Question: I'm new to 'iOS' development and i was looking for a side-menu technique to use in my application (something similar to 'NavigationDrawer' in android) after i did my researches i was very impressed by the 'SWRevealViewController' controller, but i have encountered this problem:
SWRevealViewController
I want when a user clicks on a cell (in the side-menu table view) to segue to another view scene and let this scene to be able to reveal the side menu as well (exactly like the original view scene).
Do i have to create another root view and make two custom segues, one linked with another side-menu and the other one linked to another navigation controller like i did with original view scene?
Please see the image below
What should be instead of the question marked view scene in the image below?
Thanks in advance.

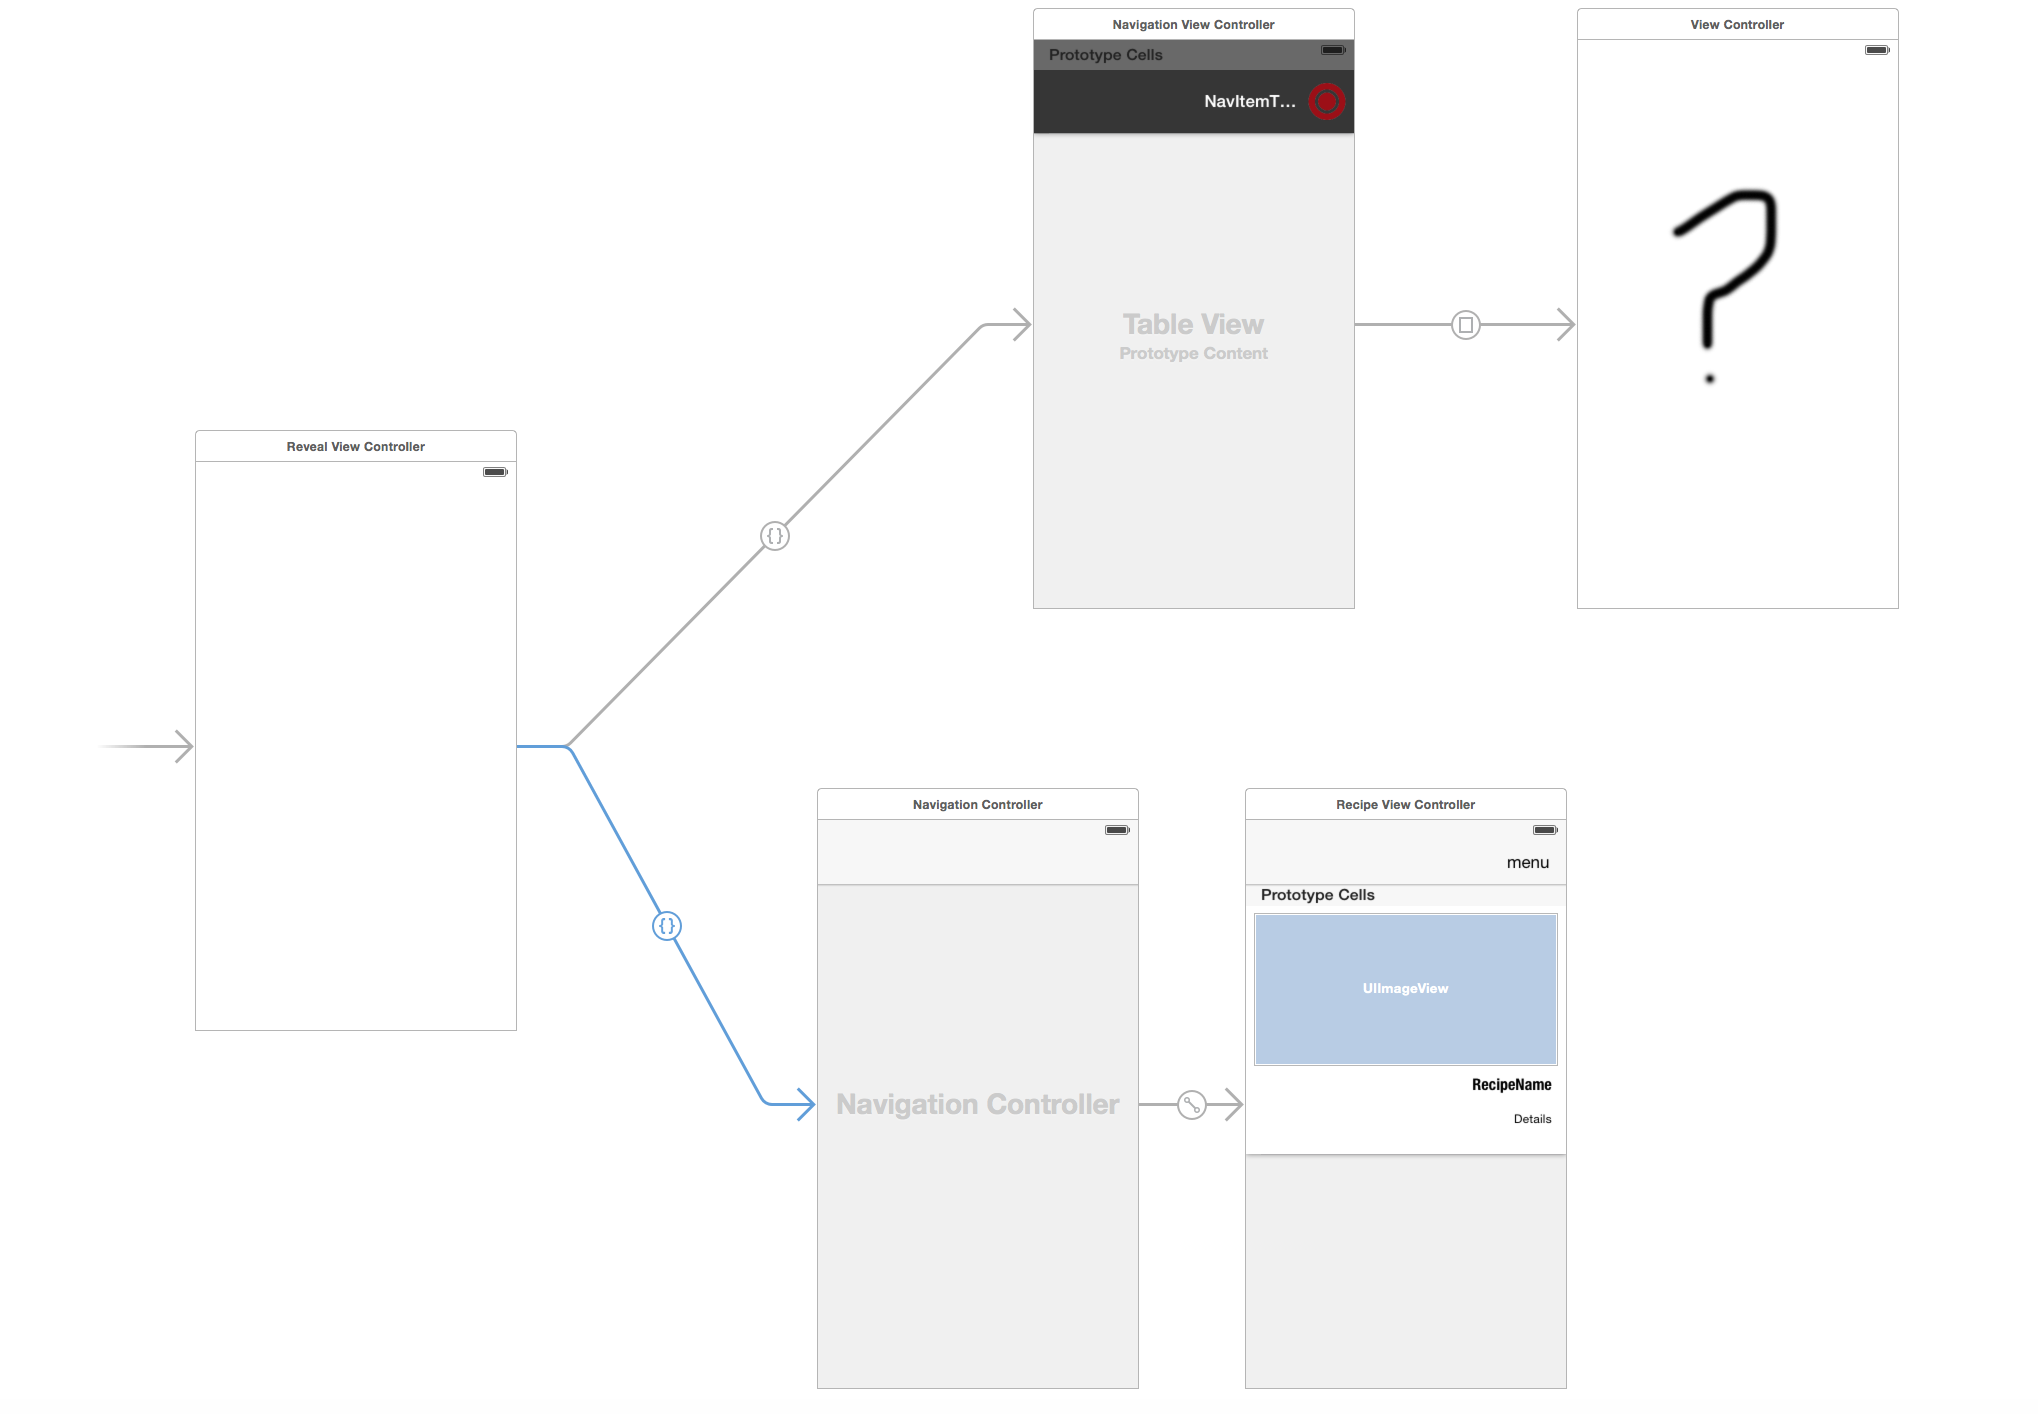
Answer: there should not be a segue from your sidebar controller to any other viewcontroller. instead in your sidebar controllers 'didSelectRowAtIndexPath' you should create the targetviewcontroller (depending on the indexpath) and then show it using
'''
self.revealViewController pushFrontViewController:targetViewController animated:YES;
'''
feel free to ask if anything is unclear. :)